Field crop: maize
Growth stage: 2
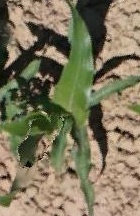
Species: maize